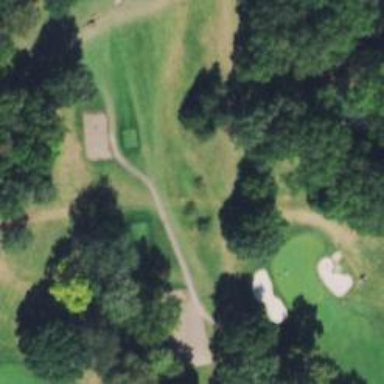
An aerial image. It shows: Path used for both walking and golf.